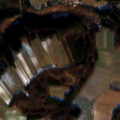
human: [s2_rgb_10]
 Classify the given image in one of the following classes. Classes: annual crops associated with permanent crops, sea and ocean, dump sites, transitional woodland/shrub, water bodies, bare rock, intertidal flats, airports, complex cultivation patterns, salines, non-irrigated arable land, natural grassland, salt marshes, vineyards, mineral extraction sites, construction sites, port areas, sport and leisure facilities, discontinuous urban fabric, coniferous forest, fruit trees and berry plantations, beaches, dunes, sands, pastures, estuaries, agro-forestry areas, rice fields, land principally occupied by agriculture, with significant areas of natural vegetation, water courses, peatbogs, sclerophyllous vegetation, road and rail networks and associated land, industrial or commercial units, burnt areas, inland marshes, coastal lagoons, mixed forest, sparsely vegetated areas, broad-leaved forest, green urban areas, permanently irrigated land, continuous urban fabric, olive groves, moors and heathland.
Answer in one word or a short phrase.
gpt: non-irrigated arable land, complex cultivation patterns, mixed forest